Field crop: tomato
Growth stage: 1
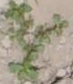
Species: portulaca